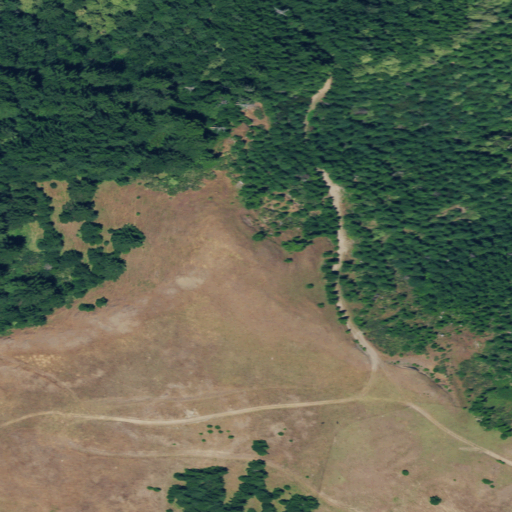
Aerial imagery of mountain in California named Twin Peaks containing evergreen forest, grassland, shrub, open development, and low intensity development